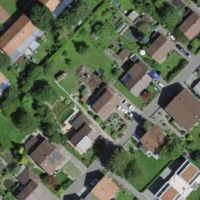
EUNIS habitat code: 54
Species observed at this site:
Cichorium intybus